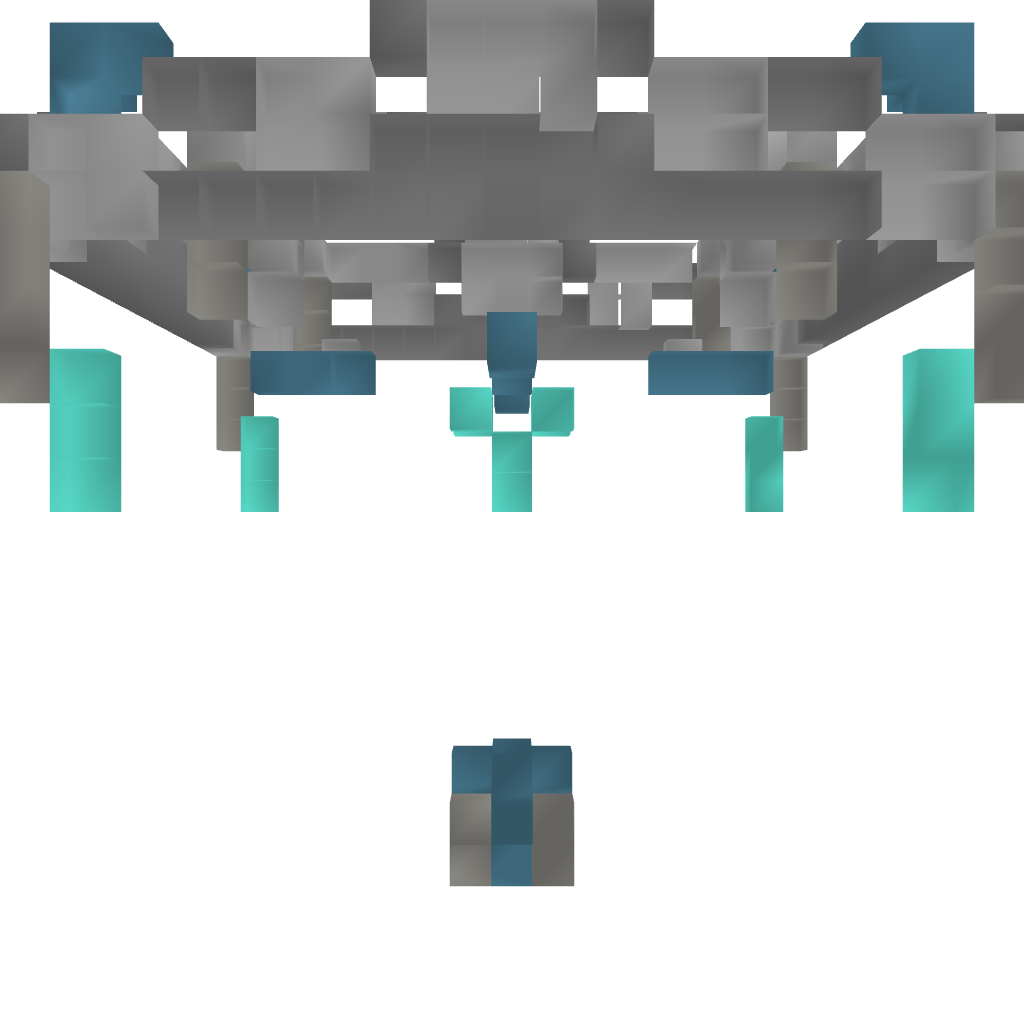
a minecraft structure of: Flying spawn concept